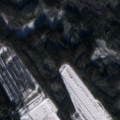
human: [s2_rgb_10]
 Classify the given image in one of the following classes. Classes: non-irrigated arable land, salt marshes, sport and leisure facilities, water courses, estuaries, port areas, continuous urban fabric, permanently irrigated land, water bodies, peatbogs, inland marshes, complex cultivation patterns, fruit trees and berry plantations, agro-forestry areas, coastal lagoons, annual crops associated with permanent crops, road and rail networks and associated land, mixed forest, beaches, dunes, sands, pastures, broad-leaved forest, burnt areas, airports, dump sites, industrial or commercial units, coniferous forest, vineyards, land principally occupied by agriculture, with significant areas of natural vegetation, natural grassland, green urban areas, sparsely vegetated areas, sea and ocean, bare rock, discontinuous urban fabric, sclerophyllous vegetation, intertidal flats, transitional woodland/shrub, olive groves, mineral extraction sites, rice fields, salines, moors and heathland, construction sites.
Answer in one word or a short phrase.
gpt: coniferous forest, mixed forest, peatbogs